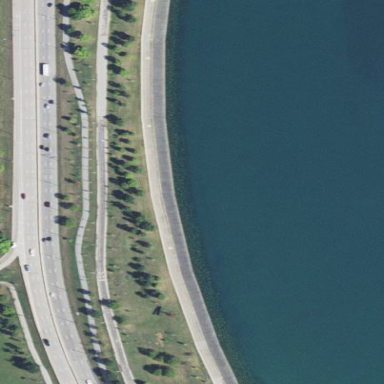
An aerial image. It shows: Pedestrian road.